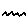
Label: zigzag